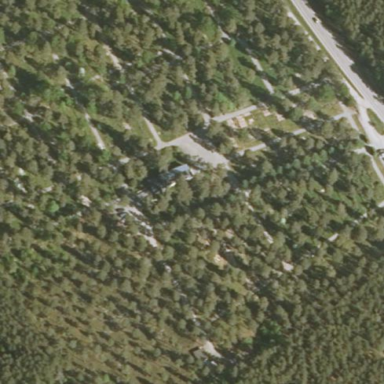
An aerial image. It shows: Cemetery.